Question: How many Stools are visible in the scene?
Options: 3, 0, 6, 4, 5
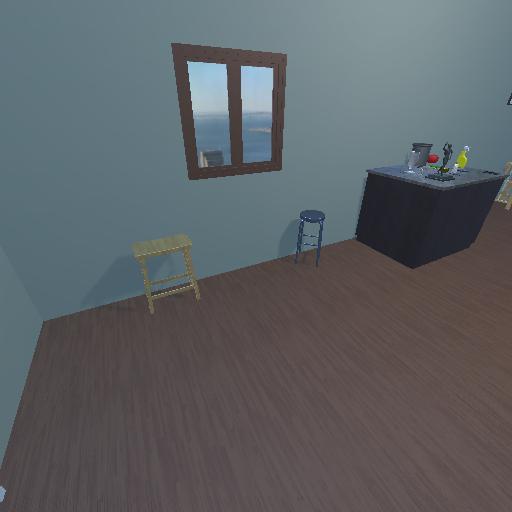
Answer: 3